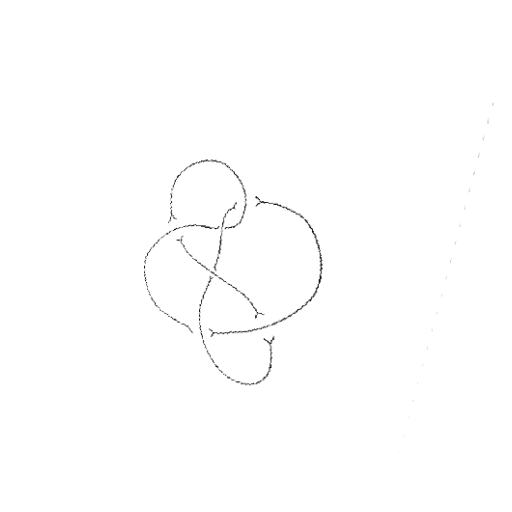
Crossing number: 6